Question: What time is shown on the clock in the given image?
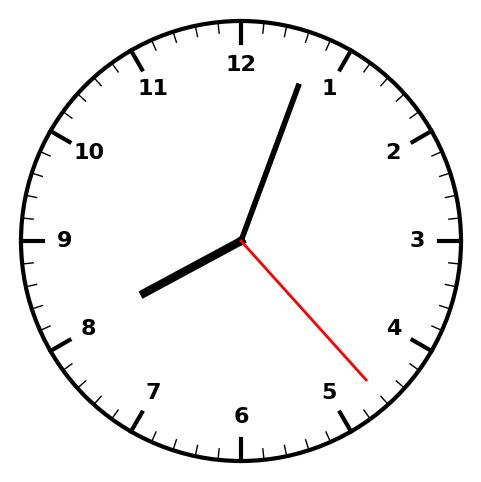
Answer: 08:03:23